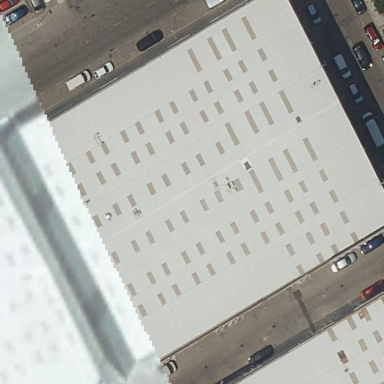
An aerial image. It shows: Industrial building.